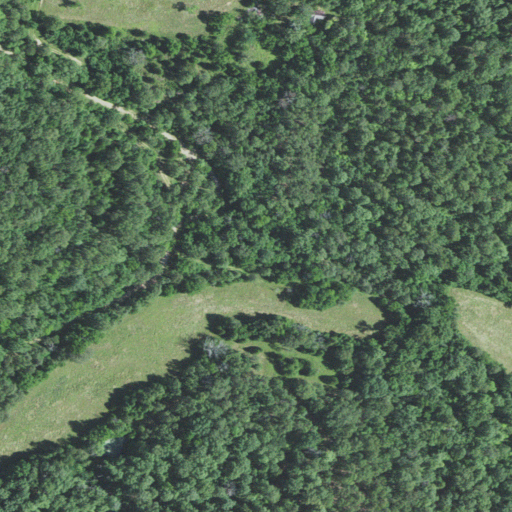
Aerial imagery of valley in Missouri named Possum Trot Hollow containing deciduous forest, pasture, and mixed forest